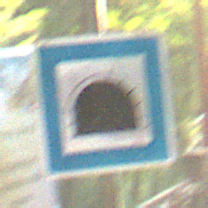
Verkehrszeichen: Tunnel
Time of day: SunriseSunset
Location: Outdoor (Suburban)
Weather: Clear
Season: NotSpecified
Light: Natural